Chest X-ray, AP view. Patient: 56 years old, sex M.
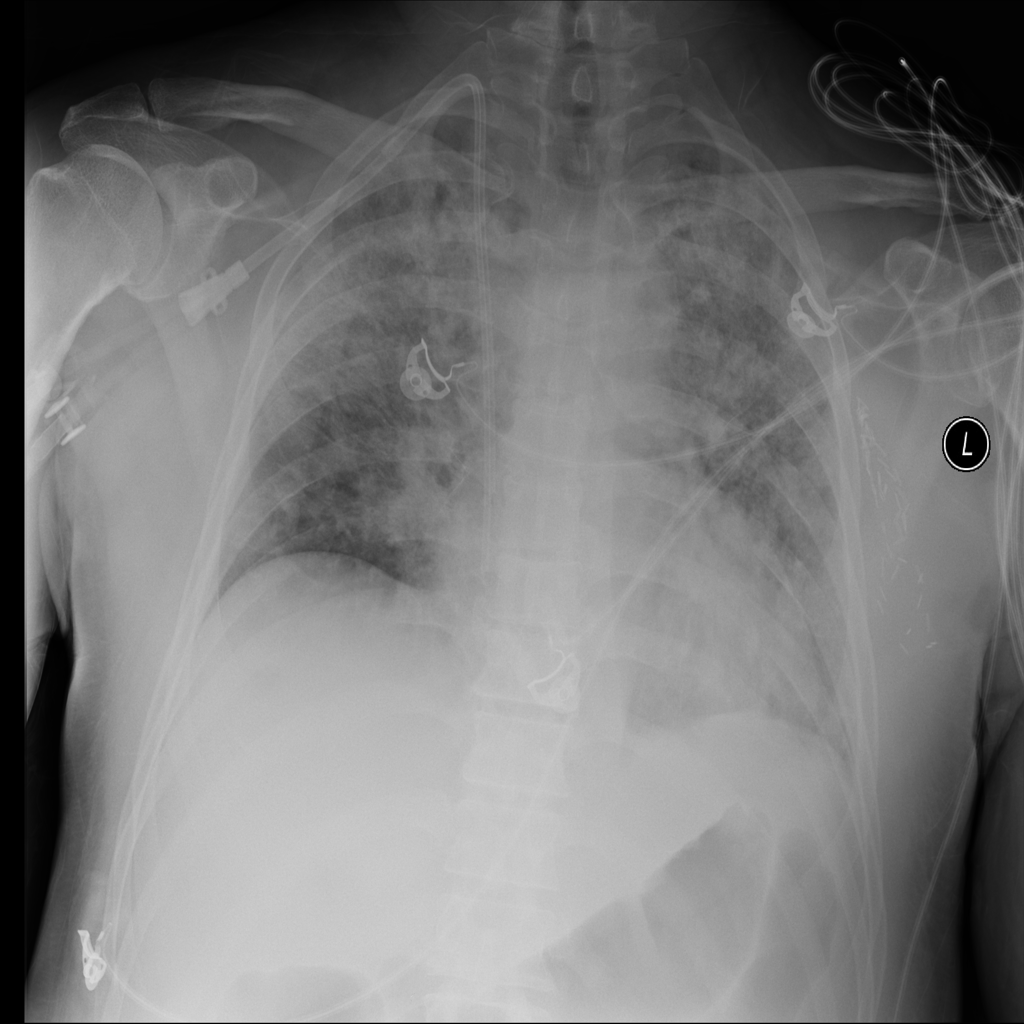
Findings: Edema